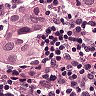
Metastatic tissue present: yes